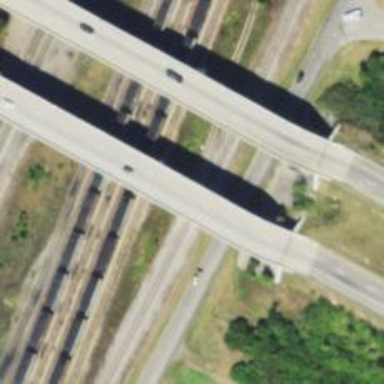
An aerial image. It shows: Bridge over motorway.